Field crop: tomato
Growth stage: 1
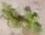
Species: portulaca